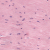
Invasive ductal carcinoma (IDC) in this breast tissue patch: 0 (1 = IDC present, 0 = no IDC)